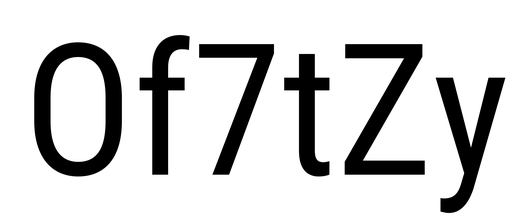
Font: Roboto_Condensed_Regular